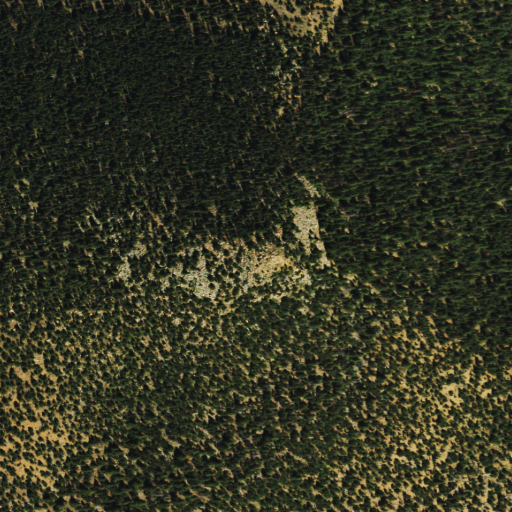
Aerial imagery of mountain in Colorado named Mount Rosa containing evergreen forest and shrub